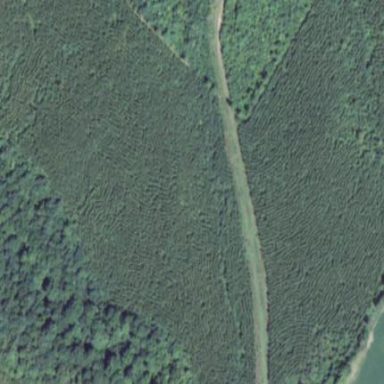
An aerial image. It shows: Evergreen needle-leaved forest.